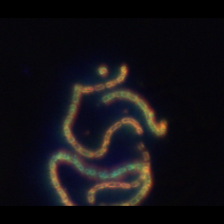
Taxon: Chaetoceros
Group: Diatoms